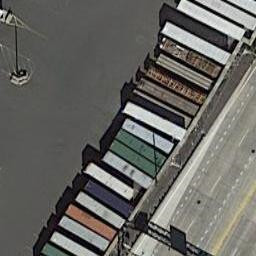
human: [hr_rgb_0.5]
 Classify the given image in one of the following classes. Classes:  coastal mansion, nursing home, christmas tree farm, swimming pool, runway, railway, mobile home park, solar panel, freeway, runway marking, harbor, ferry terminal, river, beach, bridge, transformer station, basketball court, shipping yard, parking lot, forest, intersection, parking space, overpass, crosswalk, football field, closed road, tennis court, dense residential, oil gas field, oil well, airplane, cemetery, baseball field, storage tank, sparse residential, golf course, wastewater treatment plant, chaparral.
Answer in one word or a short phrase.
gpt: shipping yard